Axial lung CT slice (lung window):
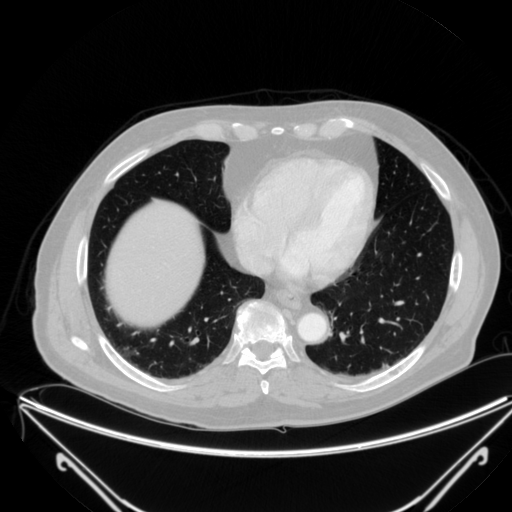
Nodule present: yes
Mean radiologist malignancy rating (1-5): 3.75